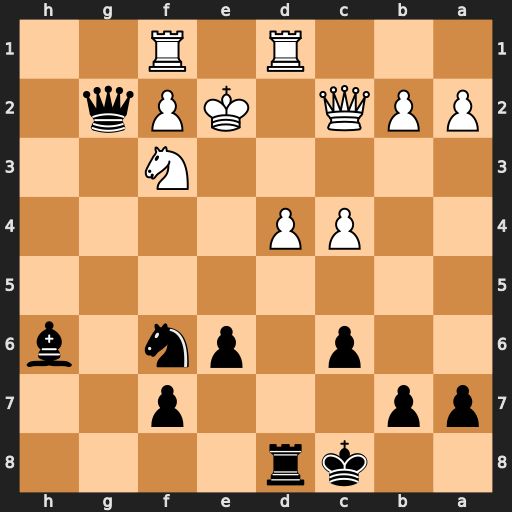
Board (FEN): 2kr4/pp3p2/2p1pn1b/8/2PP4/5N2/PPQ1KPq1/3R1R2
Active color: b
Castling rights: -
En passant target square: -
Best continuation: Nh5 Ke1 Qxf3